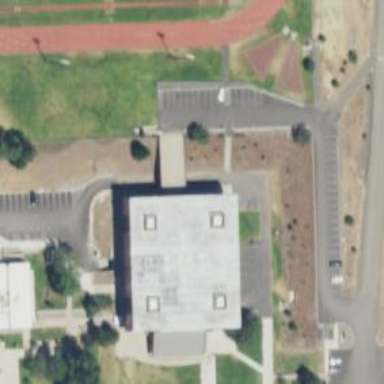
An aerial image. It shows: Fitness center building.